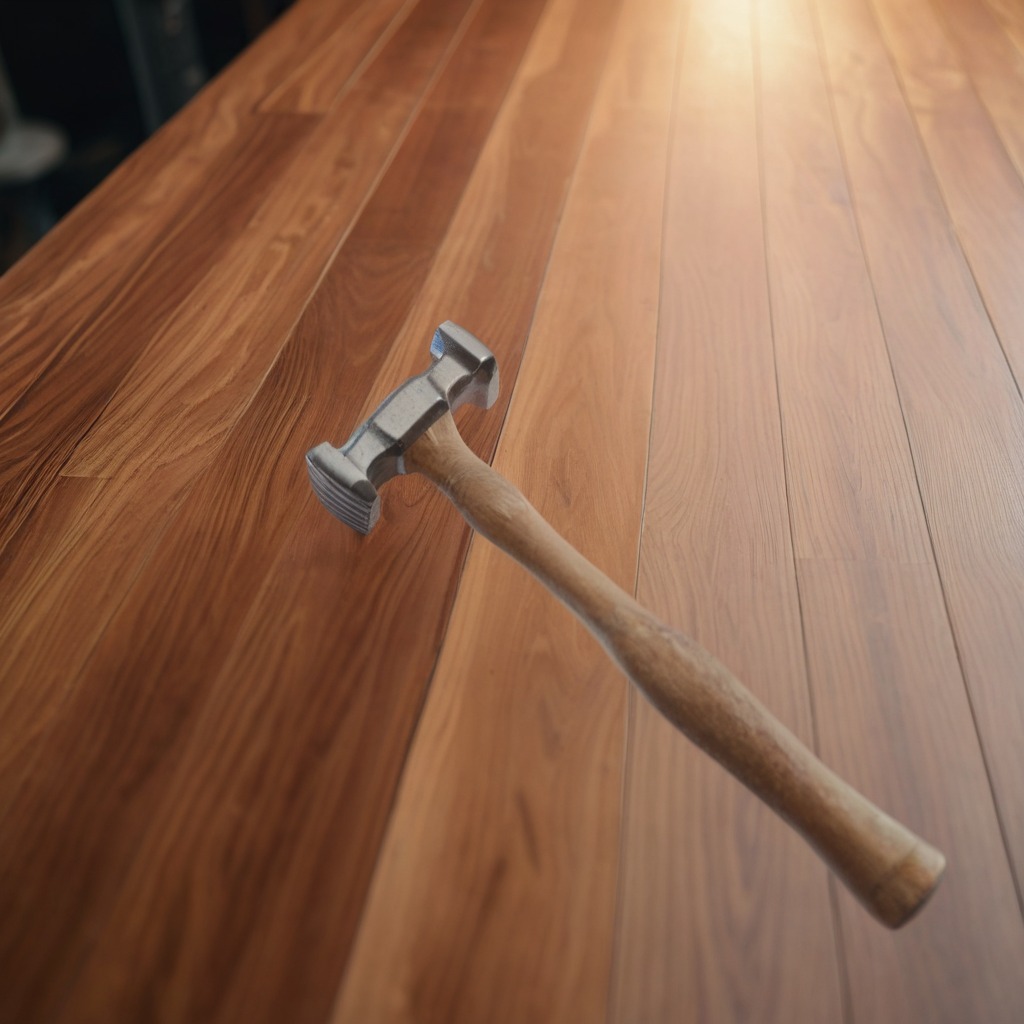
A hammer lies on the wooden table in a carpentry studio.